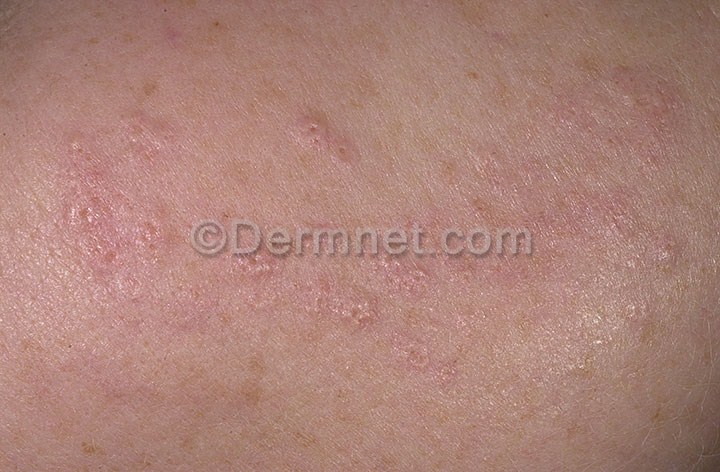
Disease: Seborrheic Keratoses and other Benign Tumors